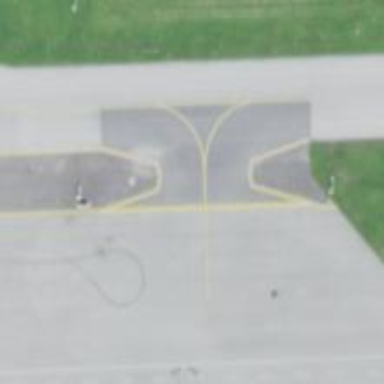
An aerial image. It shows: Image of taxiway at airport.